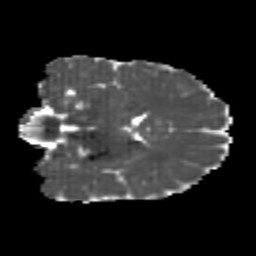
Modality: MD
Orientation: coronal
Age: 22
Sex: female
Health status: healthy
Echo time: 0.074 s